【题型】填空题　【知识点】解析几何　【难度】easy
伦敦奥运会自行车赛车馆有一个明显的双曲线屋顶，该赛车馆是数学与建筑完美结合造就的艺术品，若将如图所示的双曲线屋顶的一段近似看成离心率为$\frac{\sqrt{5}}{2}$的双曲线$C$：$\frac{y^2}{a^2} - x^2 = 1\ (a > 0)$上支的一部分，点$F$是$C$的下焦点，若点$P$为$C$上支上的动点，则$|PF|$与$P$到$C$的一条渐近线的距离之和的最小值为\underline{\quad\quad}。}

【解答】
\noindent \textbf{【答案】5}

\noindent \textbf{【详解】}
依题意，双曲线 $\frac{y^2}{a^2} - x^2 = 1$ 的离心率为 $\frac{\sqrt{5}}{2}$，
\[
\therefore 1 + \frac{1}{a^2} = \frac{5}{4},
\]
解得 $a = 2$，
$\therefore$ 双曲线方程为 $\frac{y^2}{4} - x^2 = 1$。

下焦点为 $F(0,-\sqrt{5})$，上焦点 $F'(0,\sqrt{5})$，渐近线方程为 $y = \pm \frac{1}{2}y$，如图。

根据图形的对称性，不妨取渐近线为 $l: x = \frac{1}{2}y$，即 $y = 2x$。

$\because$ 点 $P$ 为双曲线上支上的动点，$\therefore |PF| = 2a + |PF'| = 4 + |PF'|$。

过点 $P$ 作 $PQ \perp l$，垂足为 $Q$，过点 $F'$ 作 $F'M \perp l$，垂足为 $M$，
则 $|PF| + |PQ| = 4 + |PF'| + |PQ| \ge 4 + |F'M| = 4 + \frac{|2 \times 0 - \sqrt{5}|}{\sqrt{4 + 1}} = 4 + 1 = 5$。

$\therefore |PF|$ 与 $P$ 到 $C$ 的一条渐近线的距离之和的最小值为 5。

故答案为：5。

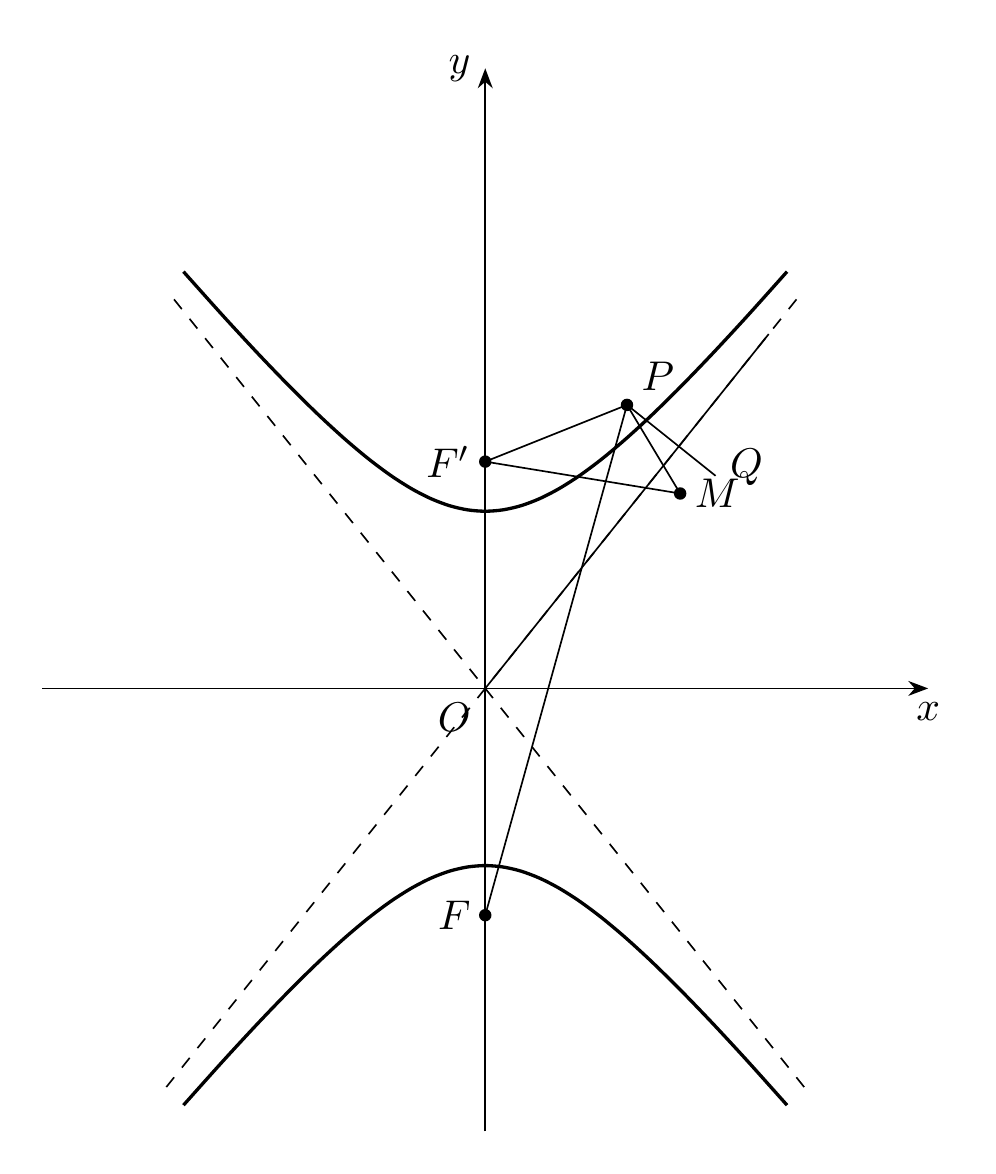